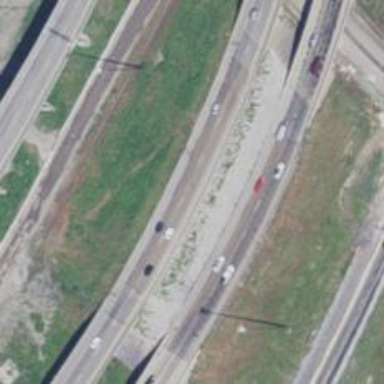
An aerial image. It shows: Asphalt motorway.